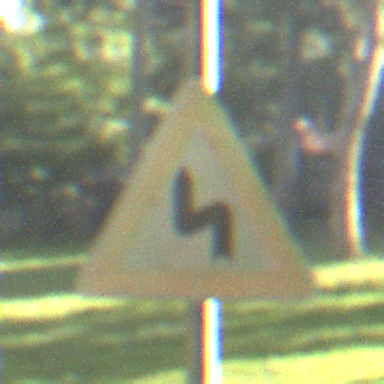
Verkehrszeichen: DoppelkurveZunaechstLinks
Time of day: MorningAfternoon
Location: Outdoor (Nature)
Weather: Clear
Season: NotSpecified
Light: Natural